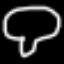
Label: mushroom